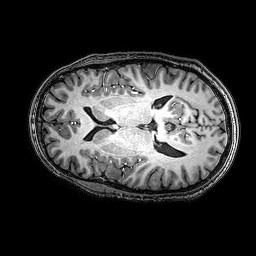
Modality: T1w
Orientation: axial
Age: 27
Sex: male
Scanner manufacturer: philips
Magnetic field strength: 3 T
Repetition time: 0.009 s
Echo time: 0.00351 s